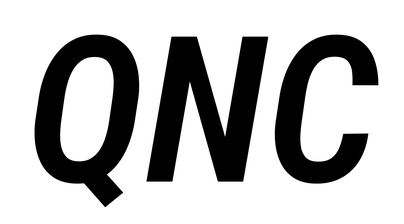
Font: Roboto-Italic_Condensed_SemiBold_Italic